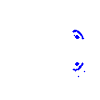
Particle: proton